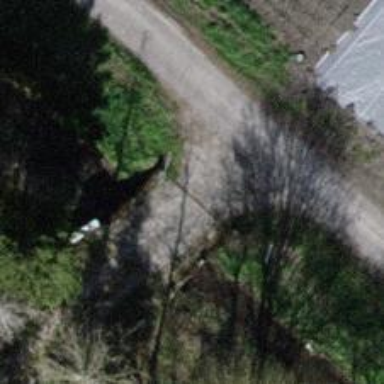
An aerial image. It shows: Track road on bridge.